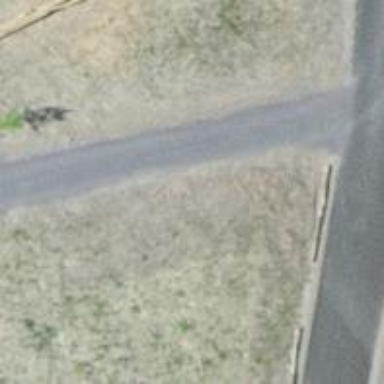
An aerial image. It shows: Bollard barrier.